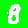
Digit: 8